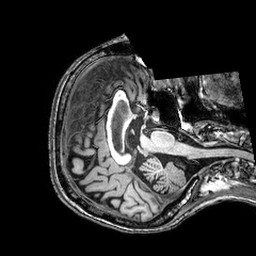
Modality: T1w
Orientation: axial
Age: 78
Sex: female
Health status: healthy
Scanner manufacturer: philips
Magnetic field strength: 3 T